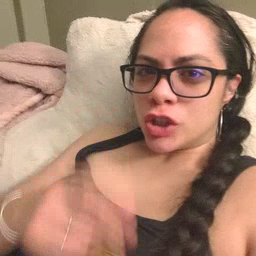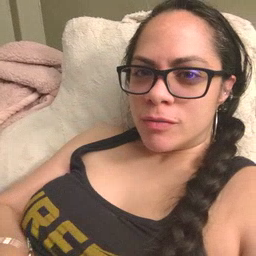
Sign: first